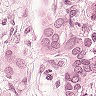
Metastatic tissue present: yes